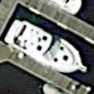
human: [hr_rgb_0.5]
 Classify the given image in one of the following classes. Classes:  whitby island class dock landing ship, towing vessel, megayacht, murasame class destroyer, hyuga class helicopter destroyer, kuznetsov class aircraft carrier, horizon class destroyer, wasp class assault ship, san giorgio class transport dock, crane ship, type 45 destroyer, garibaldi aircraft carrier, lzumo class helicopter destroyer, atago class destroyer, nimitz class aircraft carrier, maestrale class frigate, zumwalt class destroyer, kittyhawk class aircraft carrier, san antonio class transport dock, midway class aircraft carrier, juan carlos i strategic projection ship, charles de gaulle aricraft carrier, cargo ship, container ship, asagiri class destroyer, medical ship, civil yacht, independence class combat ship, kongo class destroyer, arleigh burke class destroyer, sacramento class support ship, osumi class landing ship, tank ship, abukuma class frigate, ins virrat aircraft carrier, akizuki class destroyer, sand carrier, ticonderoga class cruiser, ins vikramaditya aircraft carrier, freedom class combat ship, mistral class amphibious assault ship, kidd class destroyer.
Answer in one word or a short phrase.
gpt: Civil yacht